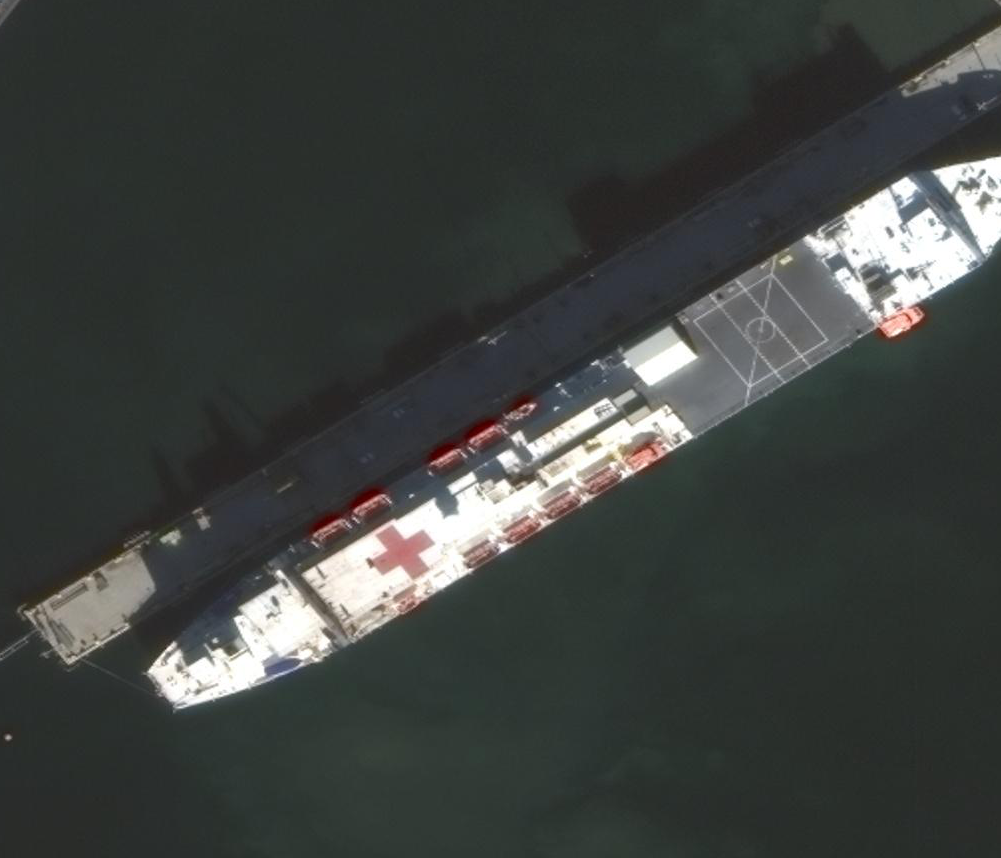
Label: Medical_ship